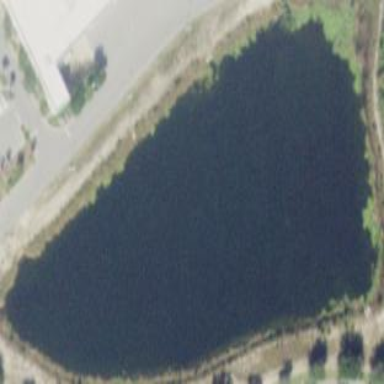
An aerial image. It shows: Pond surrounded by natural water.